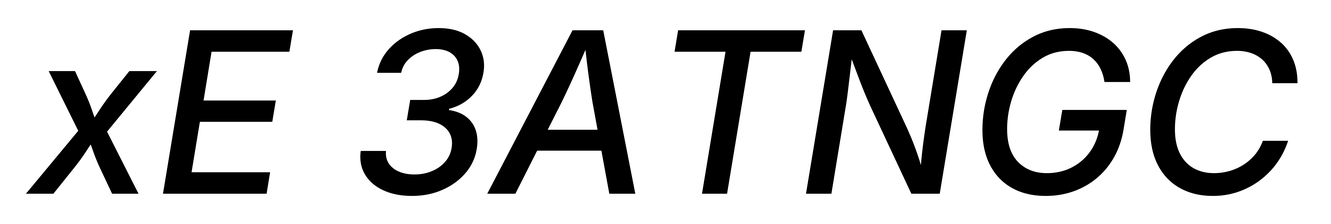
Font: Inter-Italic_Medium_Italic